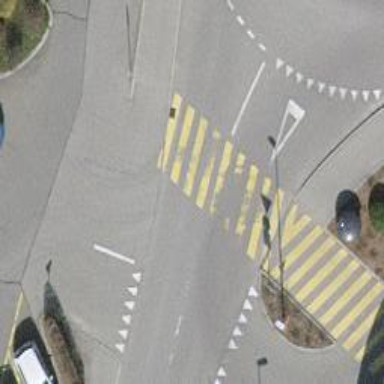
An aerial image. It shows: Zebra crossing on the road.